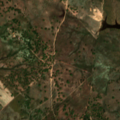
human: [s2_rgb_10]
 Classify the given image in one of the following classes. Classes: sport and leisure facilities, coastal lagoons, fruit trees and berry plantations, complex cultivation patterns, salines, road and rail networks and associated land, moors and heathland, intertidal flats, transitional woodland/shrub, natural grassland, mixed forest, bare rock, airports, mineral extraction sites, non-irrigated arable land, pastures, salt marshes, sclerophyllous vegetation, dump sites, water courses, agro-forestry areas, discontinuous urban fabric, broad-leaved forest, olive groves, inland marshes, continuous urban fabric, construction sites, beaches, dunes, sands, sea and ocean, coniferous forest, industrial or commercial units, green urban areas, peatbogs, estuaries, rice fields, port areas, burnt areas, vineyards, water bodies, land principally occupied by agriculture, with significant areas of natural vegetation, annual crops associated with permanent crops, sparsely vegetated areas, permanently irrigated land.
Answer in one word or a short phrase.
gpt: continuous urban fabric